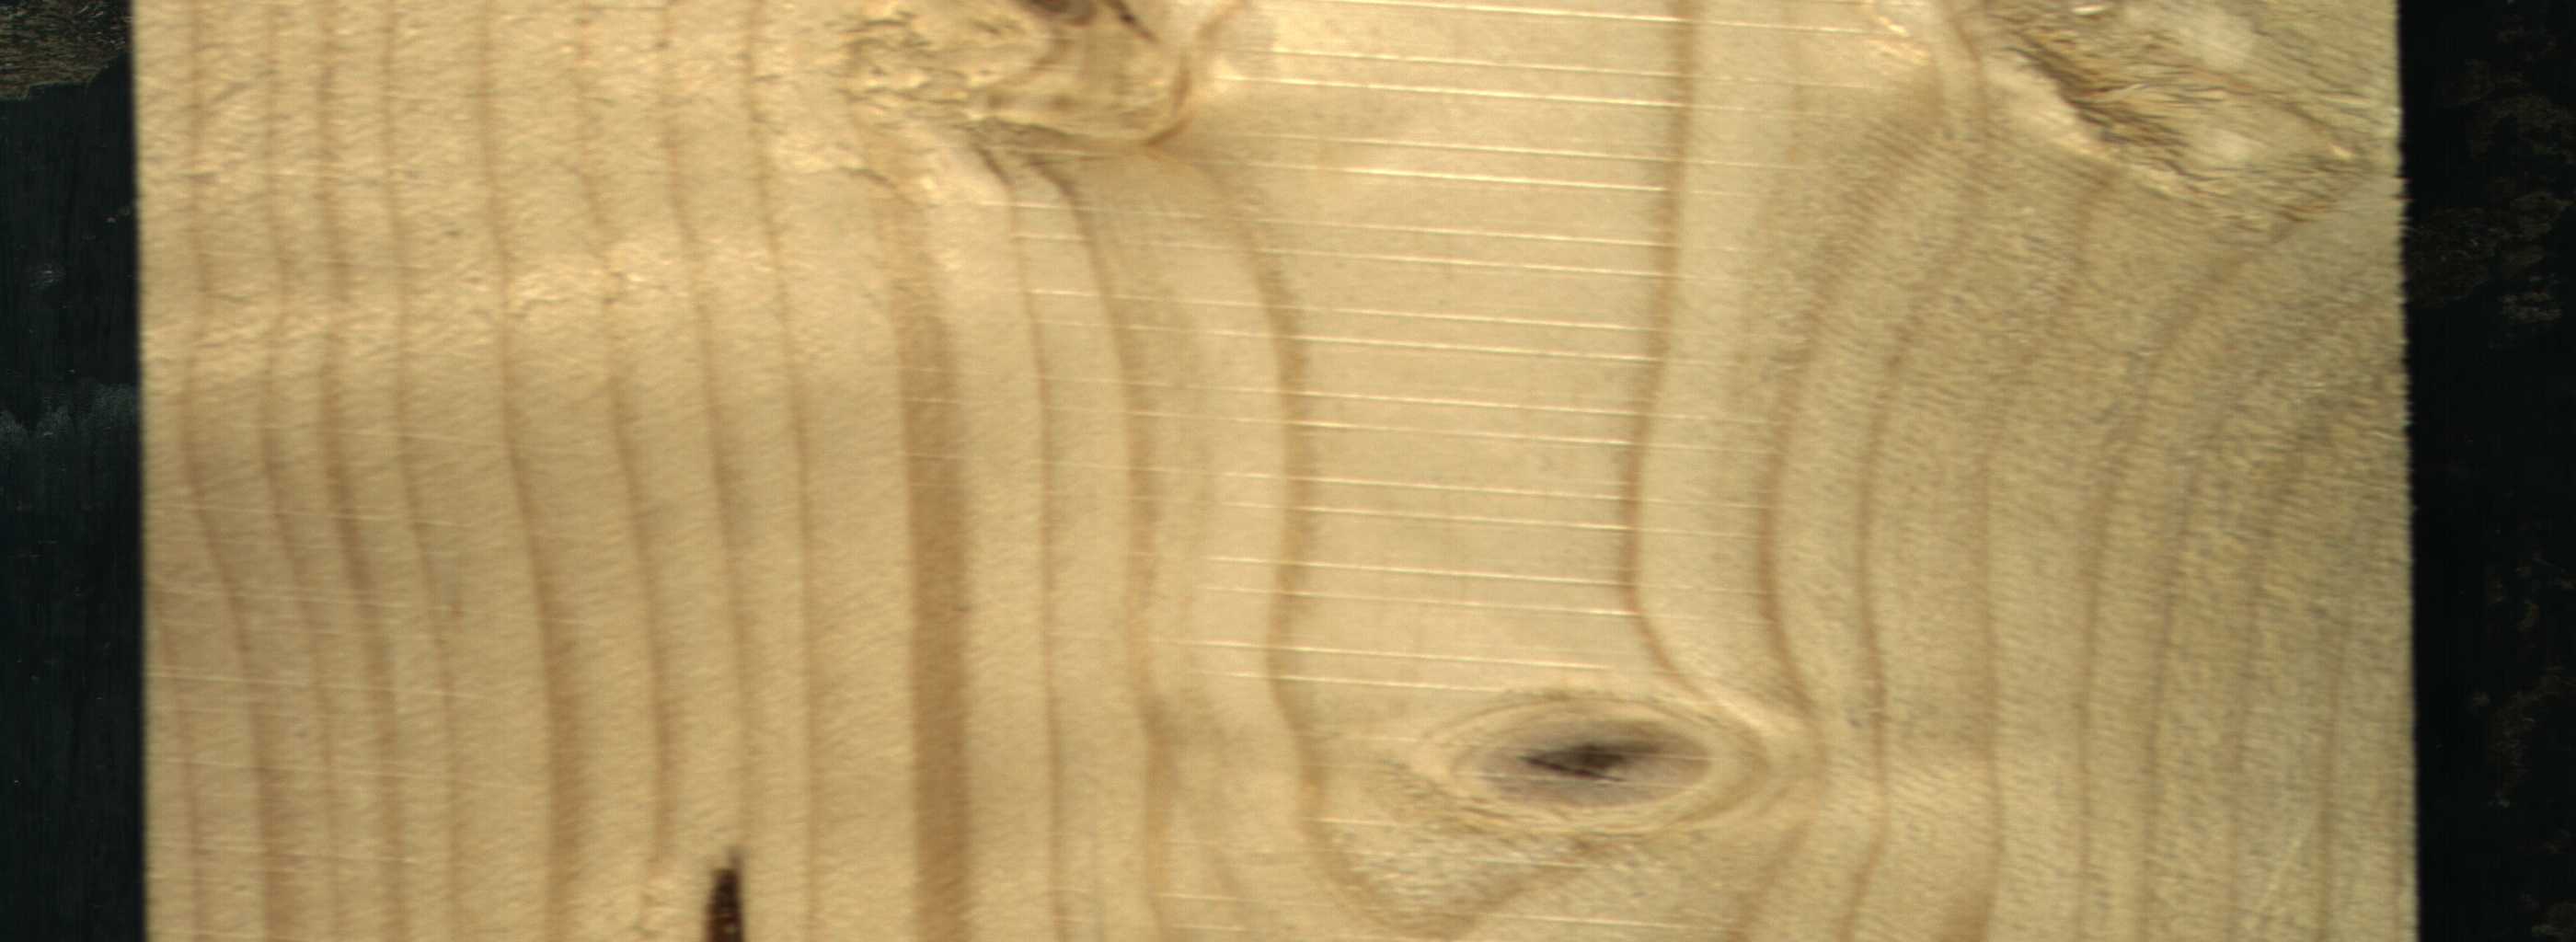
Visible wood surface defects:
resin
Live_Knot
Live_Knot